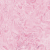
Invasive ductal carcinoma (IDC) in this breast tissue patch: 0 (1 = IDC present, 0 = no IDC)